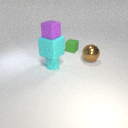
small cyan rubber cylinder in front of small green rubber cube